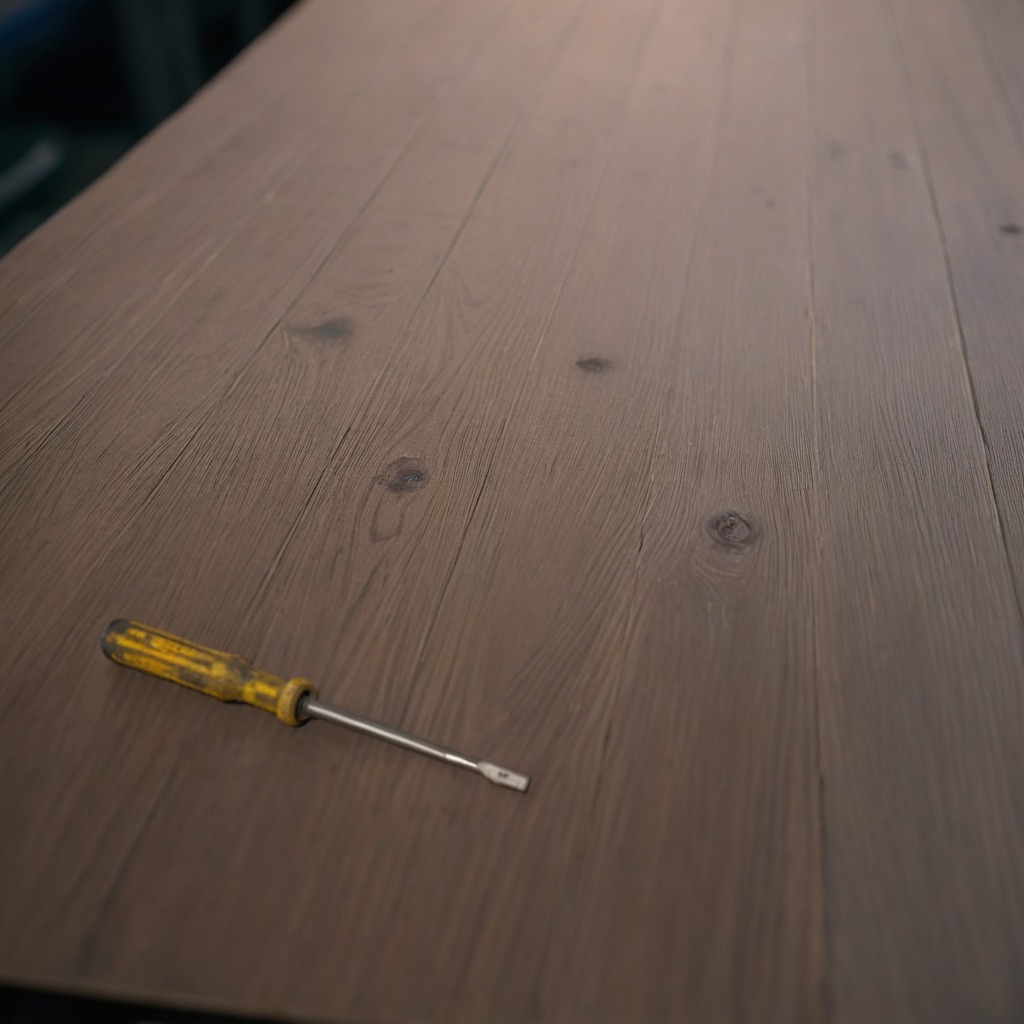
A screwdriver is lying on the table.